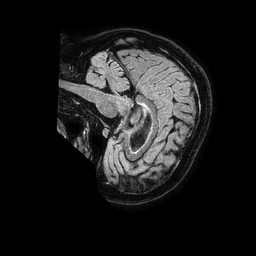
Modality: FLAIR
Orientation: sagittal
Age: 65
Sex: female
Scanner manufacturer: philips
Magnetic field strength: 1.5 T
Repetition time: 4.8 s
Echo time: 0.3 s